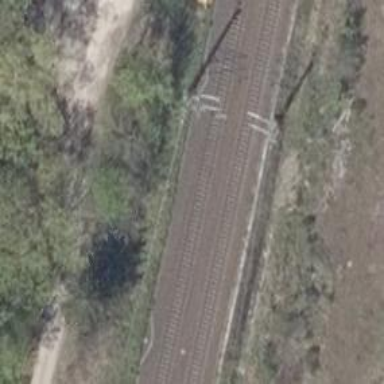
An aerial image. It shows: Milestone along the railway with catenary mast.